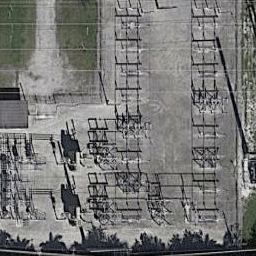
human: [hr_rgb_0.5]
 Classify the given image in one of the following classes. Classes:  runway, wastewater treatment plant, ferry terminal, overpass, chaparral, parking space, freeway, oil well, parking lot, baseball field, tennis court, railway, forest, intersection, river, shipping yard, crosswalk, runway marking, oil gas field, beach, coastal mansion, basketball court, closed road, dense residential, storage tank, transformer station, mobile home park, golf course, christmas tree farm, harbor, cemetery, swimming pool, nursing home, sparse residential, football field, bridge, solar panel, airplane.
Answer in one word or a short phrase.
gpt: transformer station